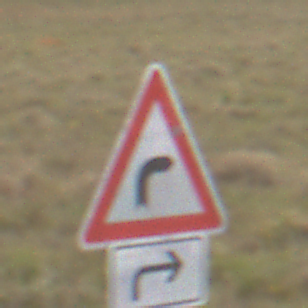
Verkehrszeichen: KurveRechts
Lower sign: RichtungsangabeDurchPfeile5
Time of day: Midday
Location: Outdoor (Nature)
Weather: PartlyCloudy
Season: NotSpecified
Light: Natural